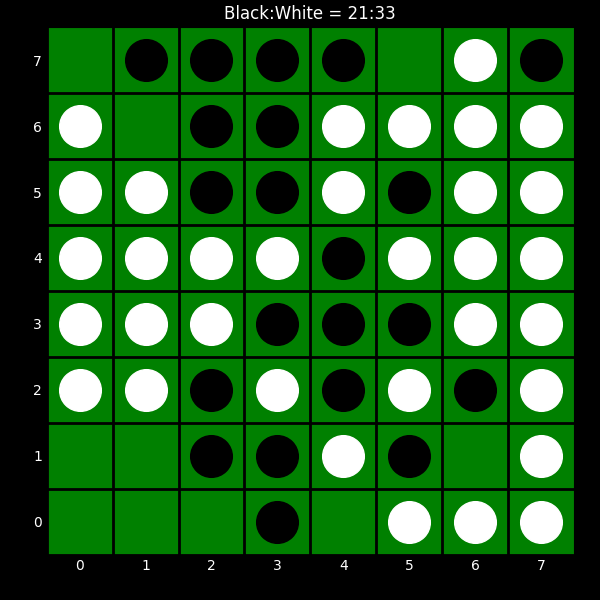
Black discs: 21
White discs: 33